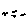
Label: bird